Field crop: maize
Growth stage: 2
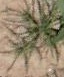
Species: salsola